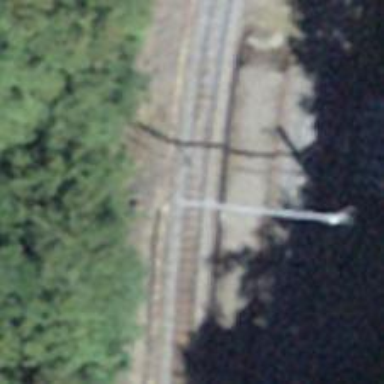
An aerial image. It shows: Narrow-gauge railway track with one electrified contact line.